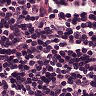
Metastatic tissue present: no